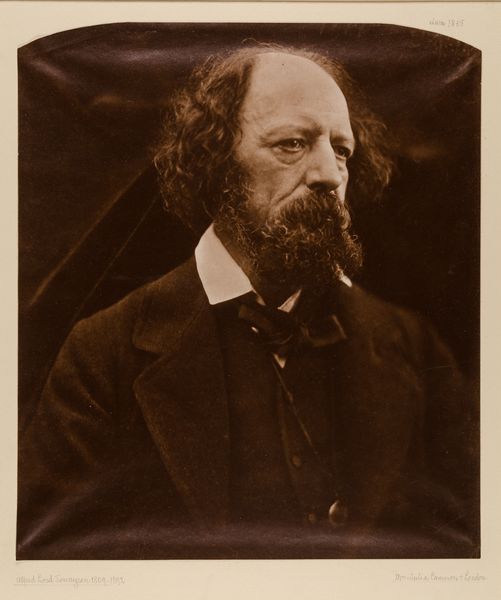
Titel: Alfred Lord Tennyson
Künstler: Julia Margaret Cameron
Standort: Hamburg
Institution: Museum für Kunst und Gewerbe Hamburg
Schlagwörter: braun, person, brustbild, papier, dreiviertelansicht, foto, fotografie, photographie, photo, halbprofil, lichtbild, historische, bildwerke, angewandte und bildende kunst, hessische systematik, persönlichkeit, porträtfotografie, porträtphotographie, pigmentdruck, kunst des . jhdt., frühe moderne